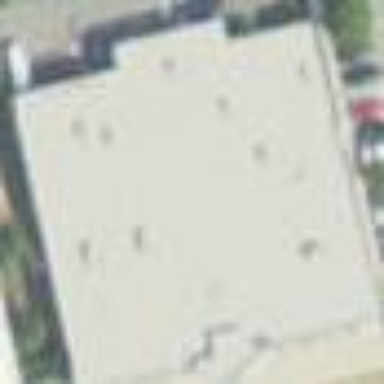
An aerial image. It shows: Commercial building.